Question: ### Background
MySQL Workbench can produce appealing and high-quality ERDs such as:

### Research
What PostgreSQL ERD tools are available that meet the requirements? The following are unsuitable:
- <URL>
### Requirements
Looking for an ERD tool:
- - - - -
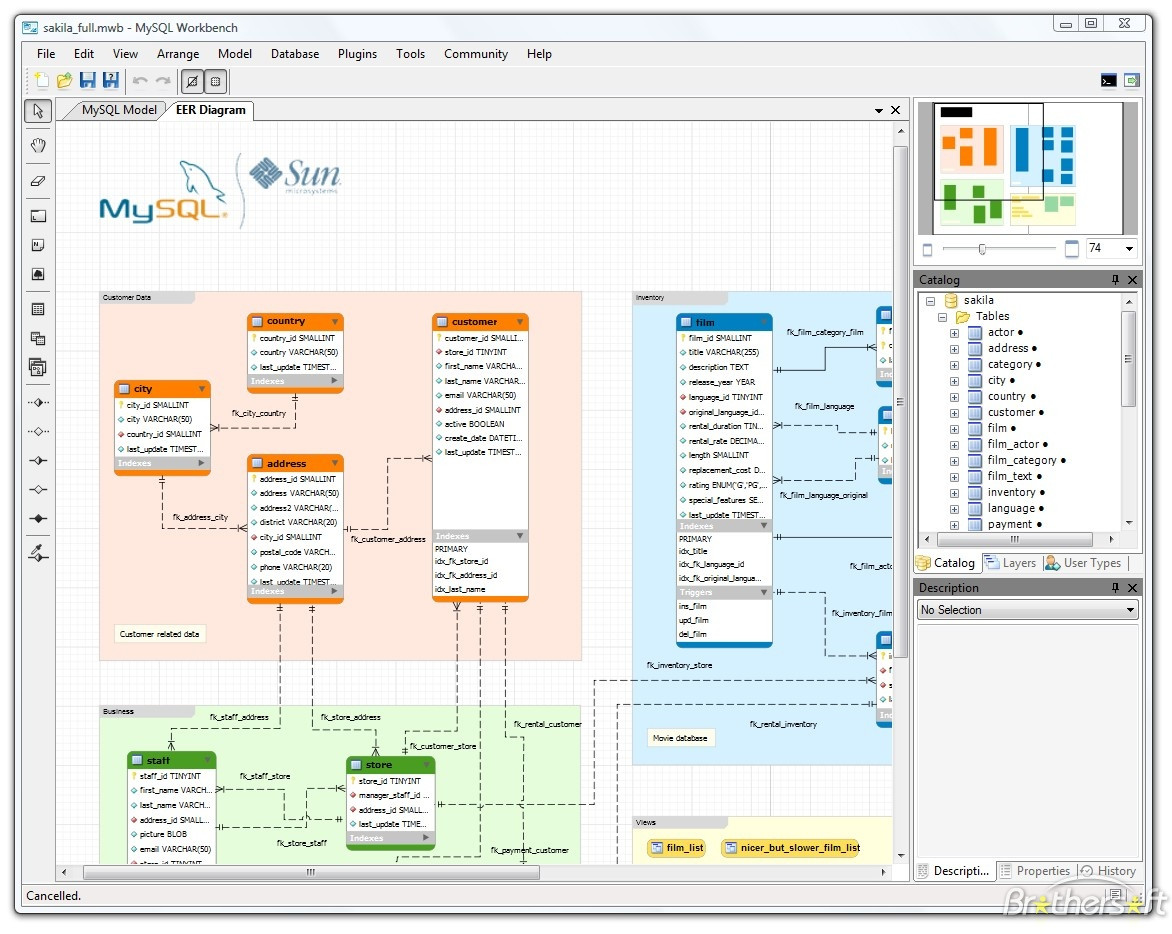
Answer: This is a little bit dated question, but for completeness. What about <URL> it's under GPL3. Schema creation works well.